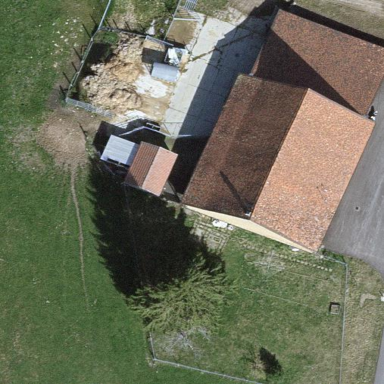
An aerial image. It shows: Farmyard area.